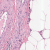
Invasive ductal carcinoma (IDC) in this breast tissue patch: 0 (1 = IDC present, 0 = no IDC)